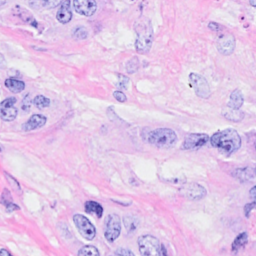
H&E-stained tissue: Breast